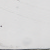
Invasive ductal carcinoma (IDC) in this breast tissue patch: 0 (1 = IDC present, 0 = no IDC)